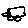
Label: car